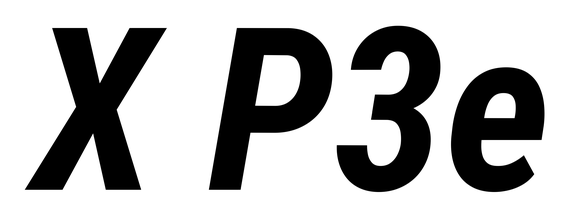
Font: Roboto-Italic_Condensed_Bold_Italic